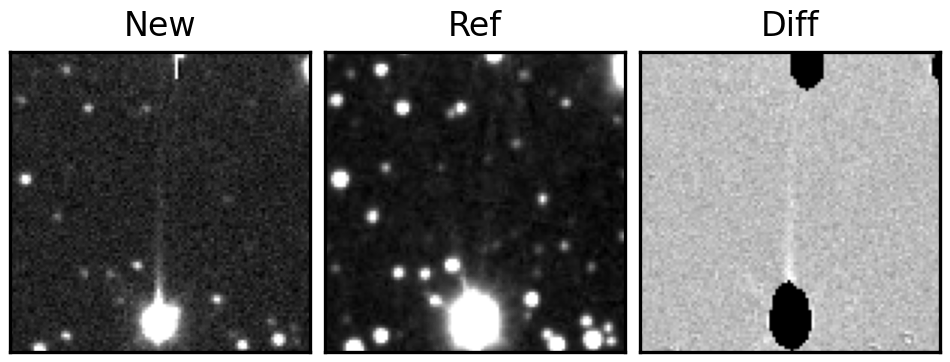
Label: bogus